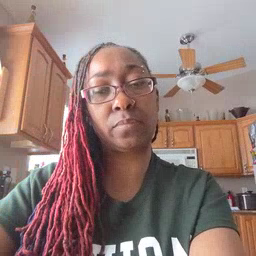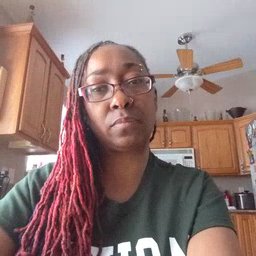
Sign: think